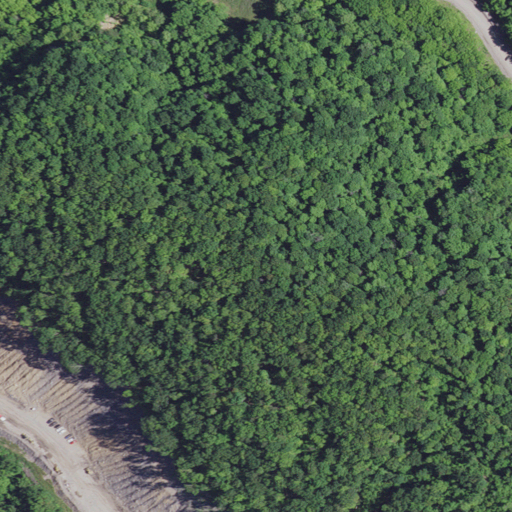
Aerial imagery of mountain in Kentucky named King Mountain containing deciduous forest, mixed forest, pasture, and grassland